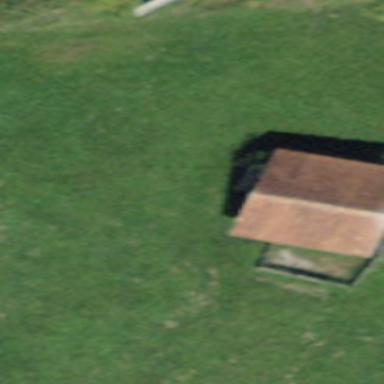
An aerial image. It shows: Barn.